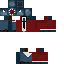
A male human skin with medium skin, wearing brown long hair dressed in a blue hoodie and blue pants, featuring a closed mouth.